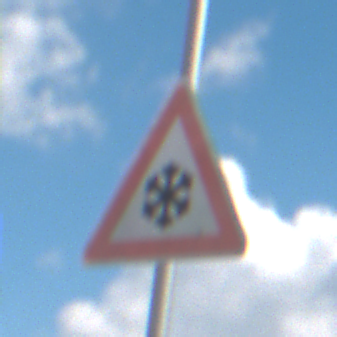
Verkehrszeichen: SchneeOderEisglaette
Umgebung: Outdoor, Nature
Tageszeit: Midday
Wetter: PartlyCloudy
Licht: Natural
Jahreszeit: NotSpecified
Kontrast: HighContrast